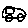
Label: car